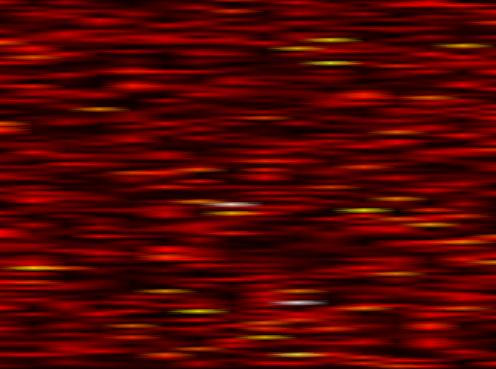
Label: WOLA